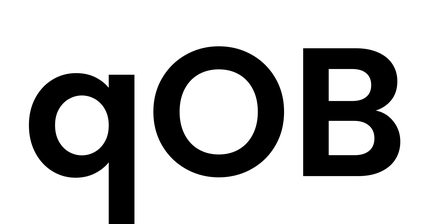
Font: Poppins-SemiBold